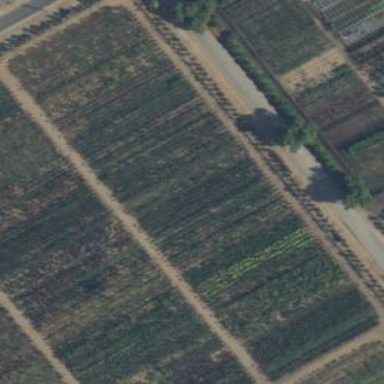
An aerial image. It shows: Plant nursery with shrubs.